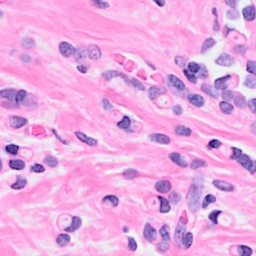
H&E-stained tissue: Breast